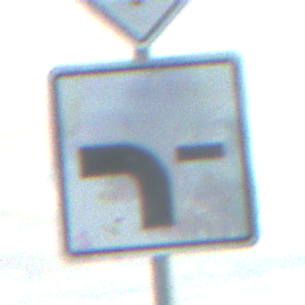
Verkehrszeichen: VerlaufVorfahrtsstrasse6
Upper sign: Vorfahrtsstrasse
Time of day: SunriseSunset
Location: Outdoor (RoadRail)
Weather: PartlyCloudy
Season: NotSpecified
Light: Natural